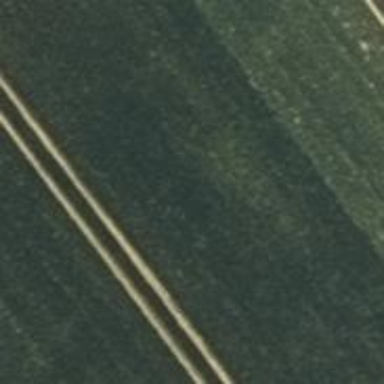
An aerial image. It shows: Power pole.